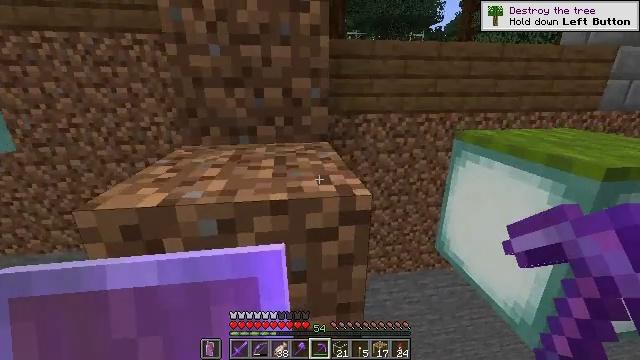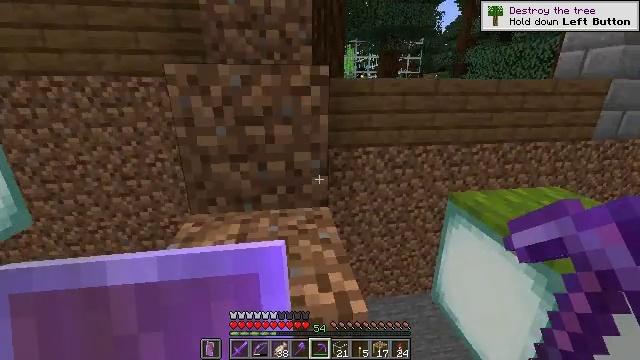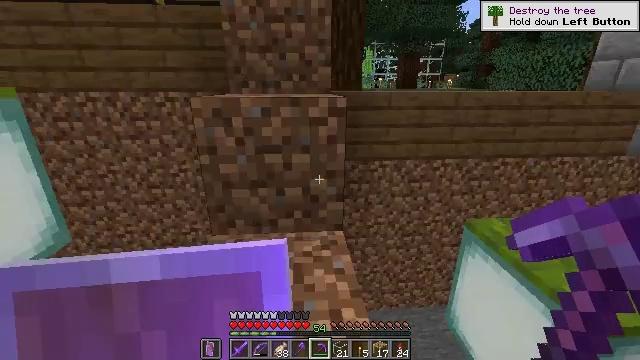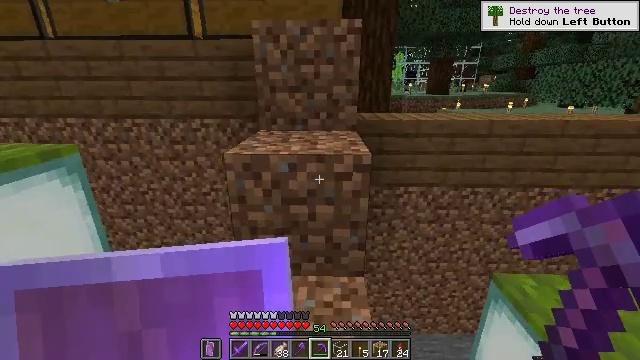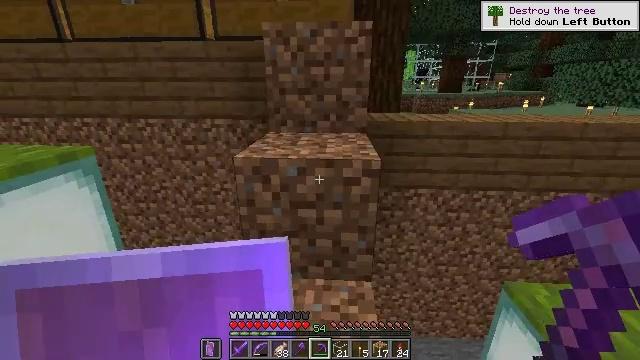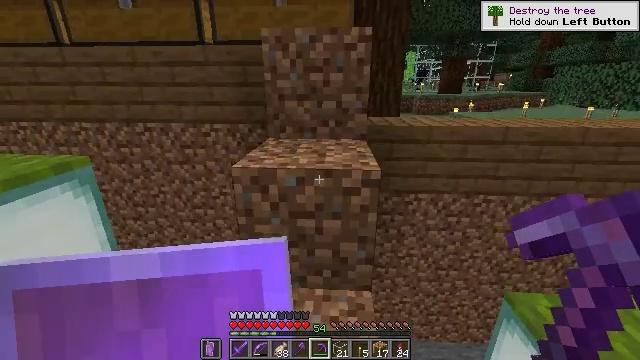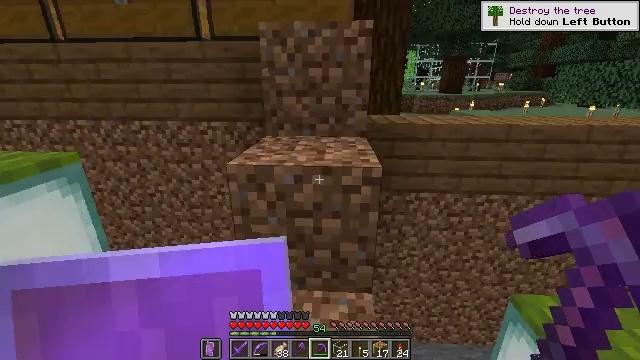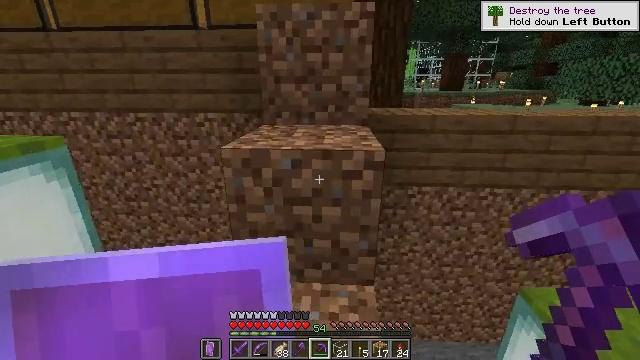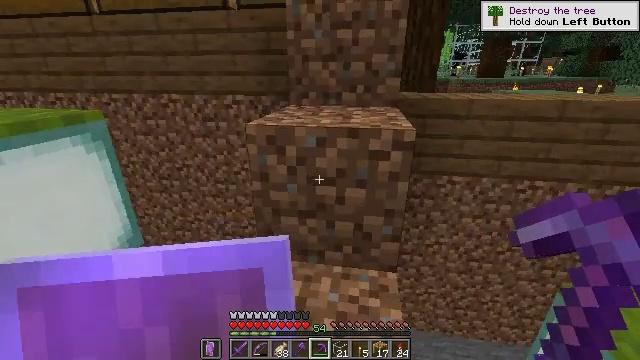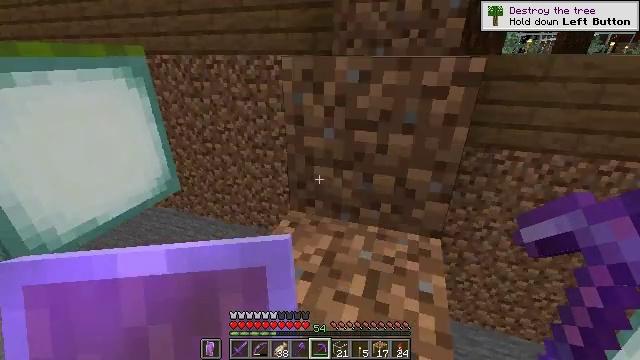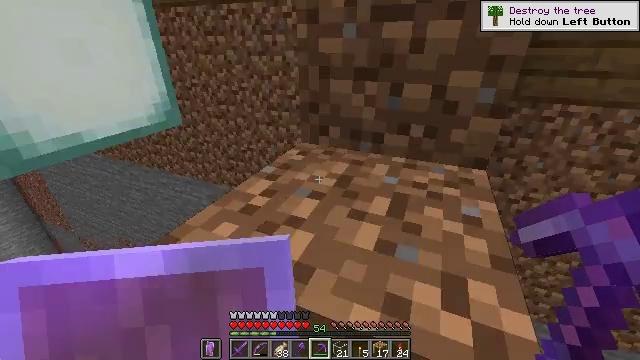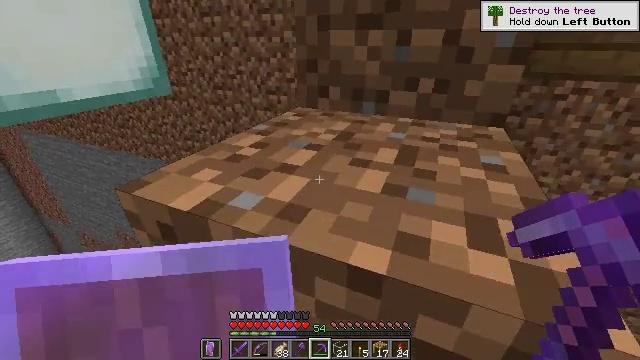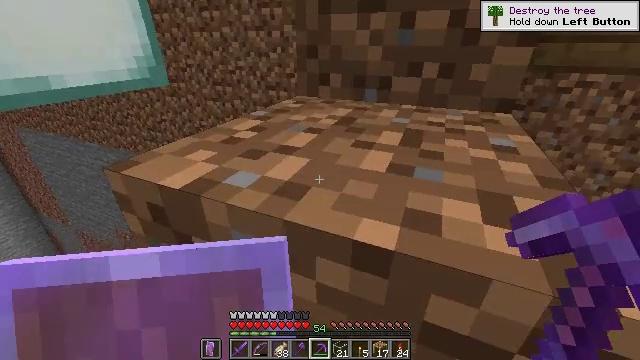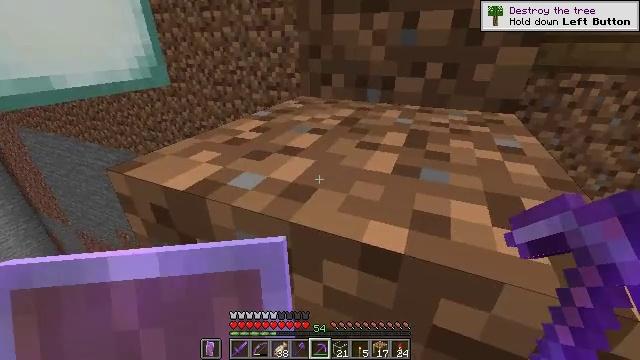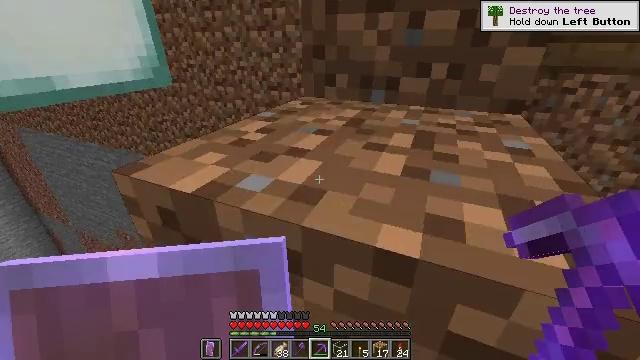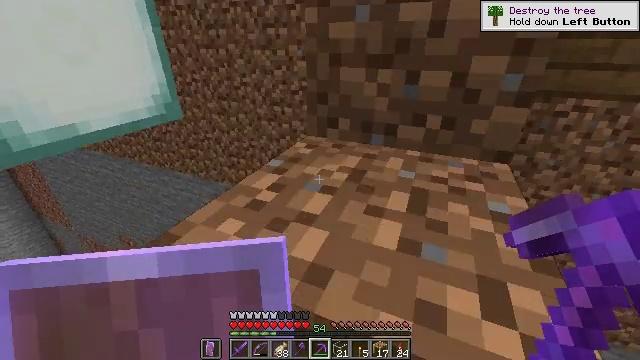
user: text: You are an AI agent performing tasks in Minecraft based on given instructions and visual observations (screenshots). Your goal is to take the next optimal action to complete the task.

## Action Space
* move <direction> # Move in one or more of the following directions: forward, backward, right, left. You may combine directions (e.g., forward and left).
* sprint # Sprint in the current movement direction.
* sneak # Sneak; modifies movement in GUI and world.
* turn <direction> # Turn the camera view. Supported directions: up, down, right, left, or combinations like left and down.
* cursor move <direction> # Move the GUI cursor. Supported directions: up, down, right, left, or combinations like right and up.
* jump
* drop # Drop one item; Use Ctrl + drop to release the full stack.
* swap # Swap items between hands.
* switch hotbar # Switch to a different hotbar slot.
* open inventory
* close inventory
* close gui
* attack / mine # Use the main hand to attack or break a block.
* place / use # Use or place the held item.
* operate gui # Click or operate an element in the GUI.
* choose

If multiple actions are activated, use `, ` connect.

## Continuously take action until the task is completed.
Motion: motion action
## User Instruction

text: Get dirt block.
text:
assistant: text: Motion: move forward, sneak, jump
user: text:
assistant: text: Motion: move forward, sneak, turn left, jump
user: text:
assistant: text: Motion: move forward, sneak, turn left, jump
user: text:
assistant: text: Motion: move forward, sneak, turn left, jump
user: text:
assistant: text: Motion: move forward, sneak, jump
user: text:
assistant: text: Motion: move forward, sneak, jump
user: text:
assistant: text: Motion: move forward, sneak, jump
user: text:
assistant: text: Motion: move forward, sneak, turn left and down
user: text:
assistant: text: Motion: move forward, sneak, turn left and down
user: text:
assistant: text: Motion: move forward, sneak, turn left and down
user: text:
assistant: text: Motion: move forward, sneak
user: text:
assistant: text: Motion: move forward, sneak
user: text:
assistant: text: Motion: move forward, sneak
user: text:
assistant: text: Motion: move forward, sneak
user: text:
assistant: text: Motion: move forward, sneak, jump
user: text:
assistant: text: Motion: move forward, sneak, jump
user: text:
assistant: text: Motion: move forward and move right, sneak, jump
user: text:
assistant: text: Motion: move forward and move right, sneak, turn down, jump
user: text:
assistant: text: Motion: move forward and move right, sneak, turn right and down, jump
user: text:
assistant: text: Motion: move forward and move right, sneak, turn right and down, jump
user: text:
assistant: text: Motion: move forward and move right, sneak, jump
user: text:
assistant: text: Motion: move forward and move right, sneak, turn left, jump
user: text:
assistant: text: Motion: move forward and move right, sneak, turn left and down
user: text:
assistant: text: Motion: move forward and move right, sneak, turn left and down
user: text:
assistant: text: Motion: move forward and move right, sneak, turn left and down
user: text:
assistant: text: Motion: move forward and move right, sneak, turn left and down
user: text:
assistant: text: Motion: move right, sneak, turn left and down
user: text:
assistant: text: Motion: sneak
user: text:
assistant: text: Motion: sneak
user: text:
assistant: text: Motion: sneak